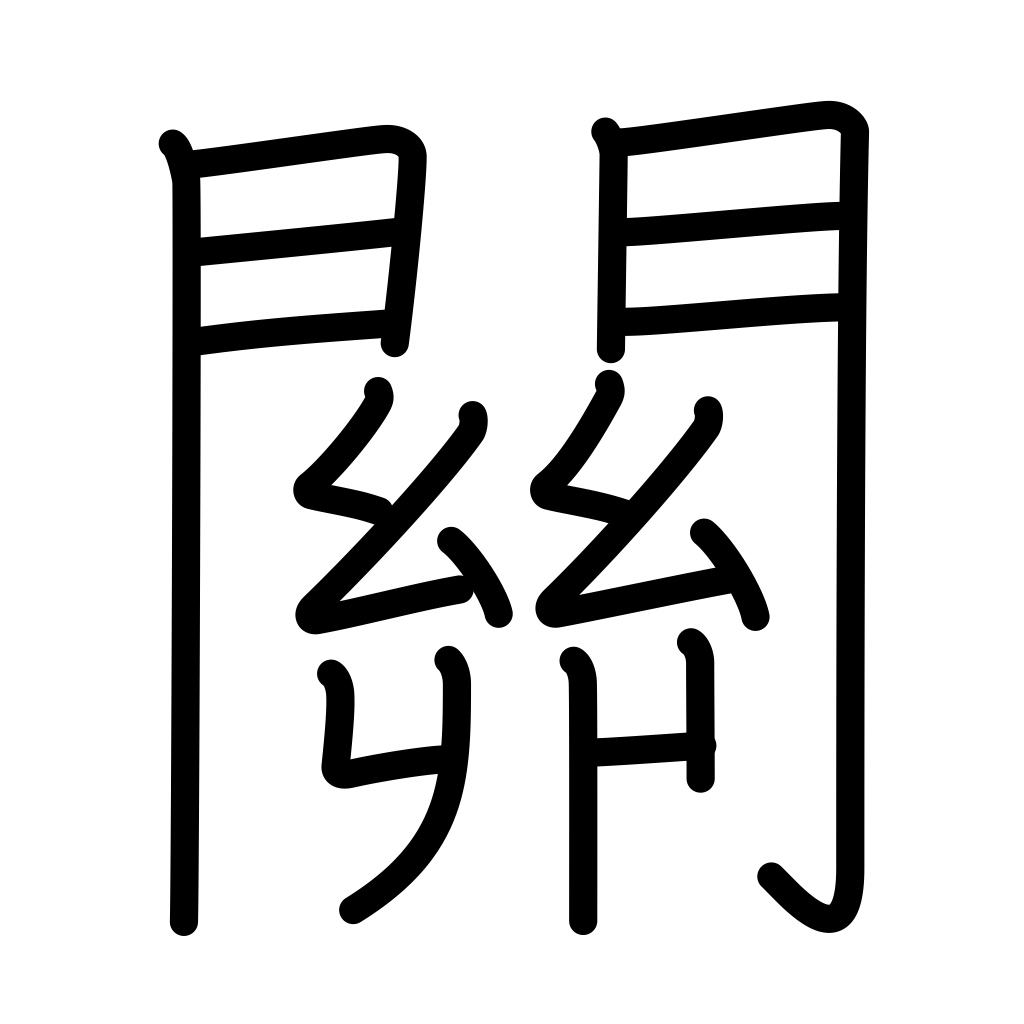
Meaning: connection, barrier, gateway, involve, concerning